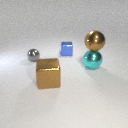
small gray metal sphere behind large cyan metal sphere